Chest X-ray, PA view. Patient: 43 years old, sex F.
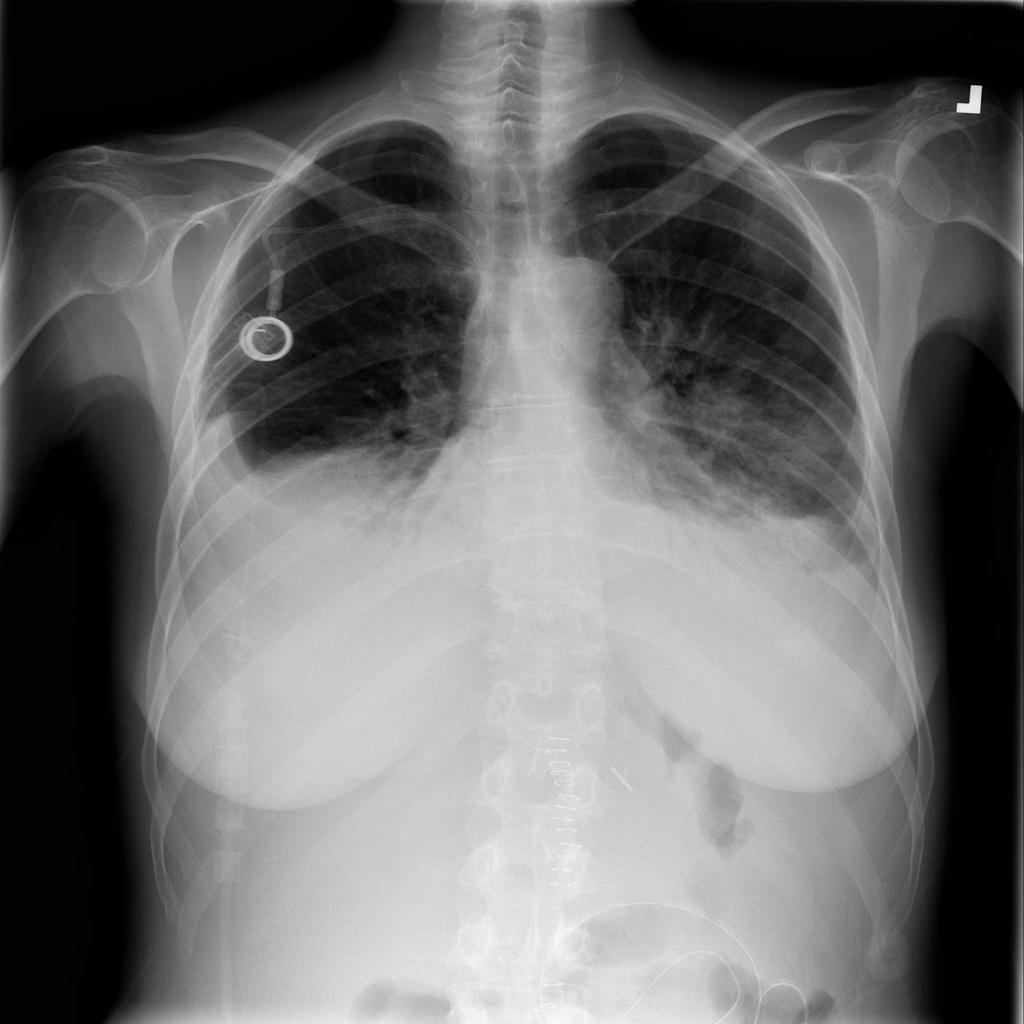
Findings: No Finding